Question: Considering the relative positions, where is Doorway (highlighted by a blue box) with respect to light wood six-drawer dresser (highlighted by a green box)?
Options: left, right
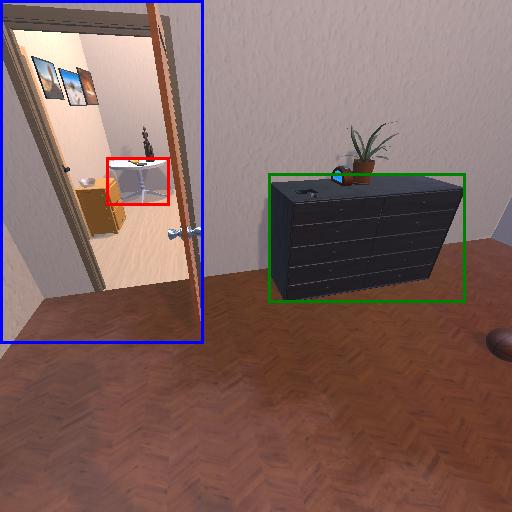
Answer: left